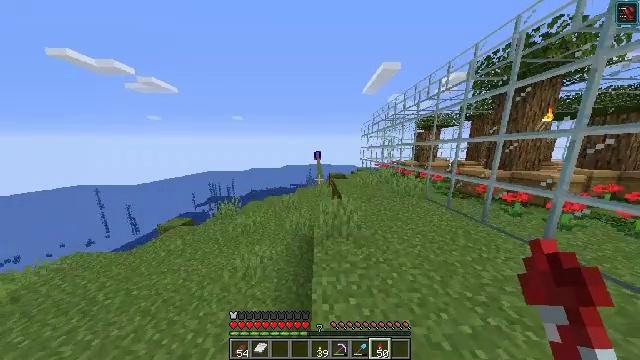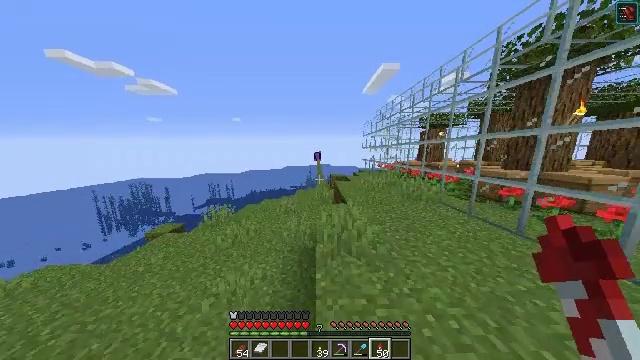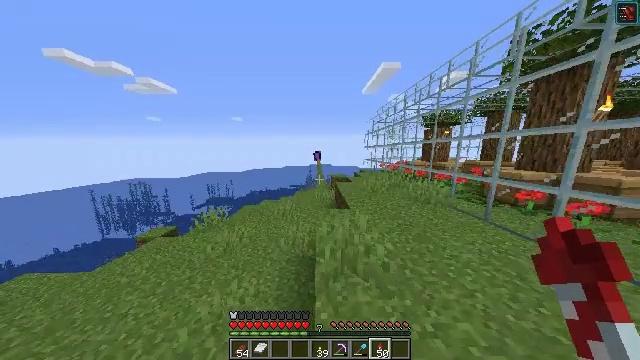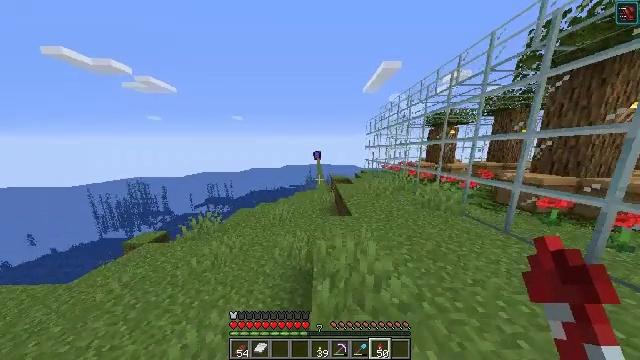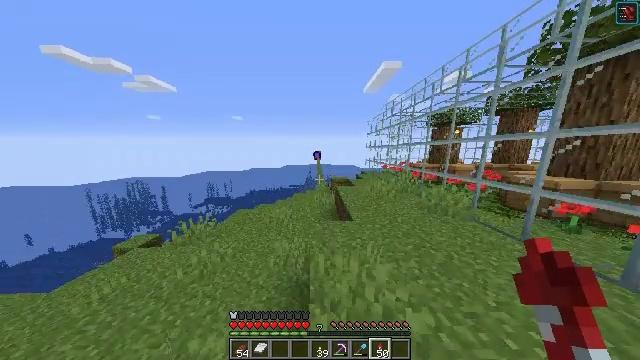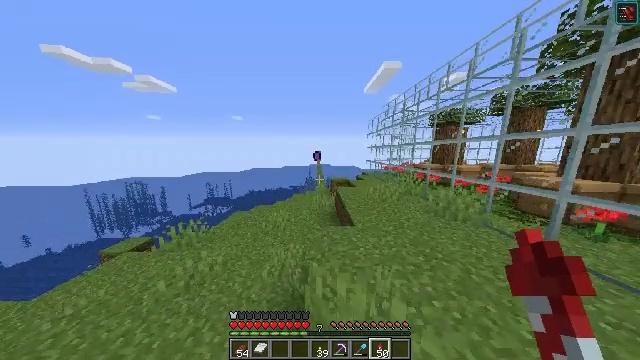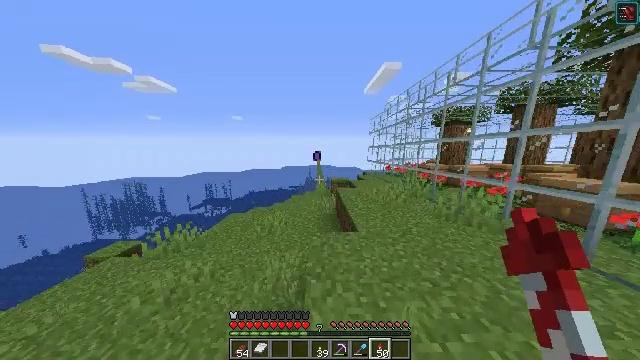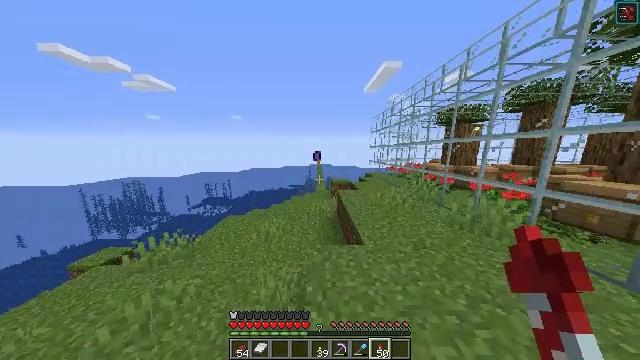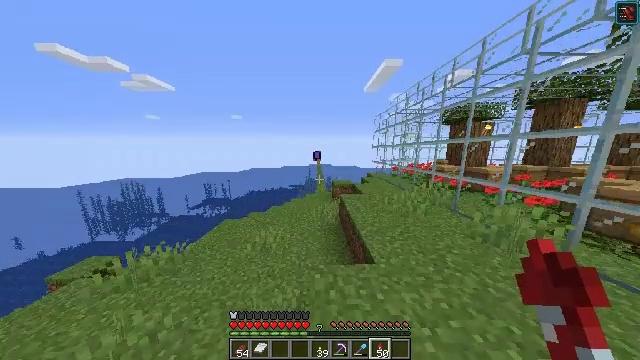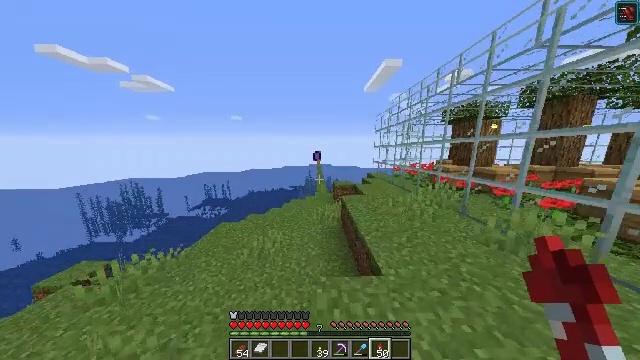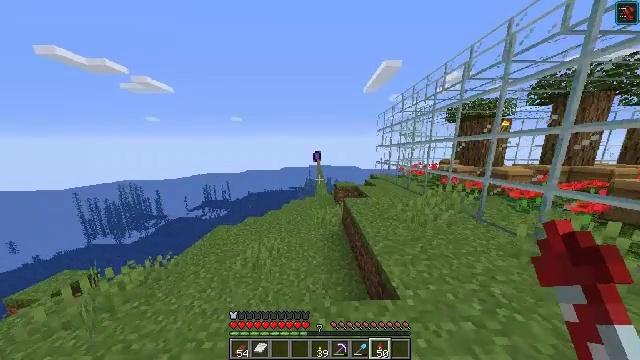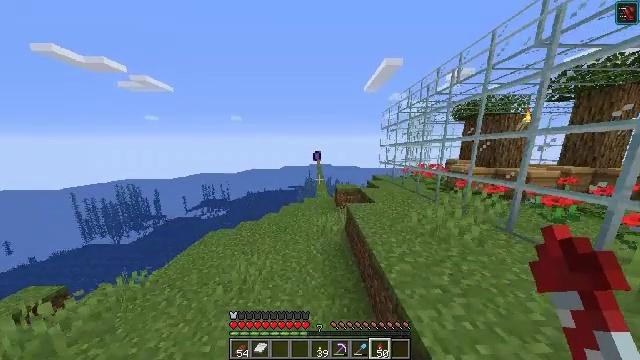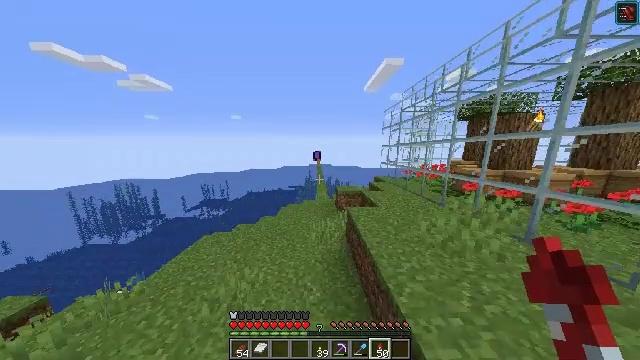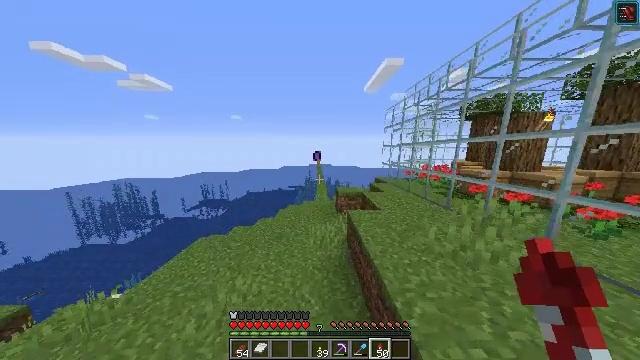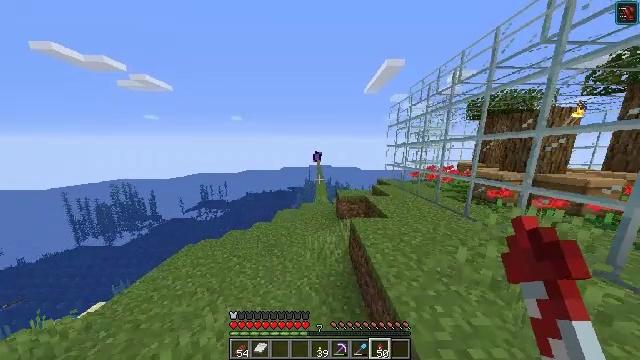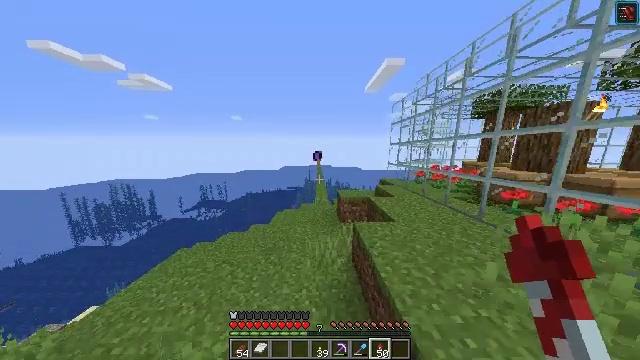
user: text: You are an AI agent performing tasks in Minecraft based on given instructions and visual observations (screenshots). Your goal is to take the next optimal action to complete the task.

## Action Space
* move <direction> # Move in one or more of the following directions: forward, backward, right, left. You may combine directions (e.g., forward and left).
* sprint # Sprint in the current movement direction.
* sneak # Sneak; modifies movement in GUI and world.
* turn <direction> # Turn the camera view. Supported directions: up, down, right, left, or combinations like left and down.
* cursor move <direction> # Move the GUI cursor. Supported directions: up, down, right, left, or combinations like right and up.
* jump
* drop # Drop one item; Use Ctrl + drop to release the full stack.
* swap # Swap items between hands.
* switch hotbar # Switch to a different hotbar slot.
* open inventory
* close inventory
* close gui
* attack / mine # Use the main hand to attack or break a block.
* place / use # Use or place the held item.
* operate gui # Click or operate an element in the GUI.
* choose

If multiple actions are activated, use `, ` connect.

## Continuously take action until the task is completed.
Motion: motion action
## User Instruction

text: Remove a firework rocket from the inventory.
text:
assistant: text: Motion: move forward
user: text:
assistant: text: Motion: move forward
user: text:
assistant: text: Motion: move forward
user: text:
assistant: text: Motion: move forward
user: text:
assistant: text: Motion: move forward
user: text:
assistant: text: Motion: move forward
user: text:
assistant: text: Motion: move forward
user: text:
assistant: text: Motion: move forward
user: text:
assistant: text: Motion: move forward
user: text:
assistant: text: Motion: move forward
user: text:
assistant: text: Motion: move forward
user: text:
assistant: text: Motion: move forward
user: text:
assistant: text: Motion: move forward
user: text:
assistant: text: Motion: move forward
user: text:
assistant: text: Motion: move forward
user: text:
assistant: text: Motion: move forward
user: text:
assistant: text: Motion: move forward
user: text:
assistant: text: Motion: move forward
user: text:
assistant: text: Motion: move forward
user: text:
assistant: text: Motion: move forward
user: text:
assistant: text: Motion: move forward
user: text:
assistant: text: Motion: move forward
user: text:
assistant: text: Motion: move forward
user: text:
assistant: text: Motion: move forward
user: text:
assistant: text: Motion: move forward
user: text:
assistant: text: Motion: move forward
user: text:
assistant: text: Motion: move forward
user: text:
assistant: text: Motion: move forward
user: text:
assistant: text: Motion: move forward
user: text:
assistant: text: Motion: move forward